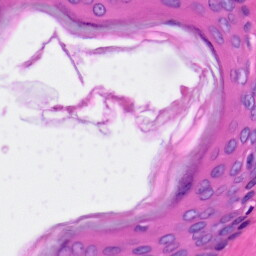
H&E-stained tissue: Skin